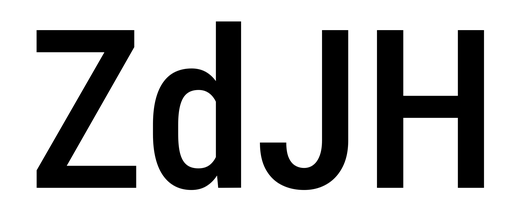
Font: Roboto_Condensed_Medium